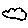
Label: cloud